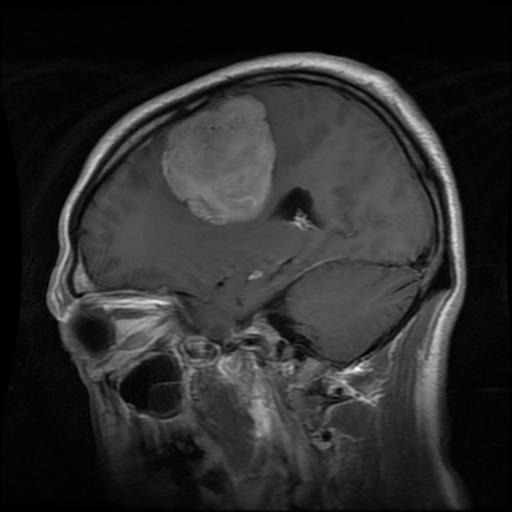
Label: meningioma